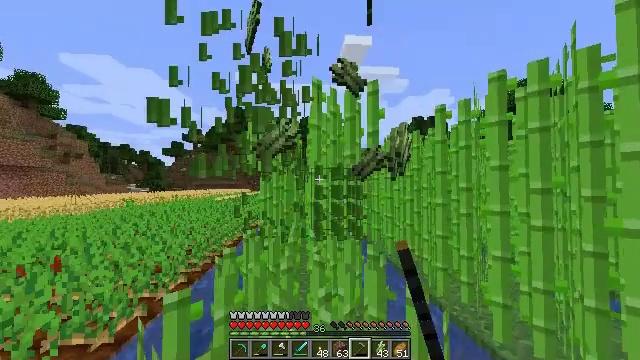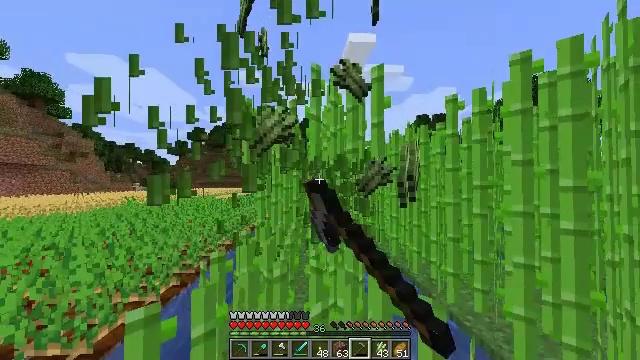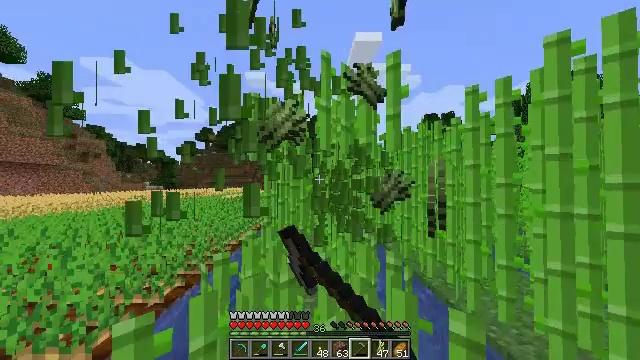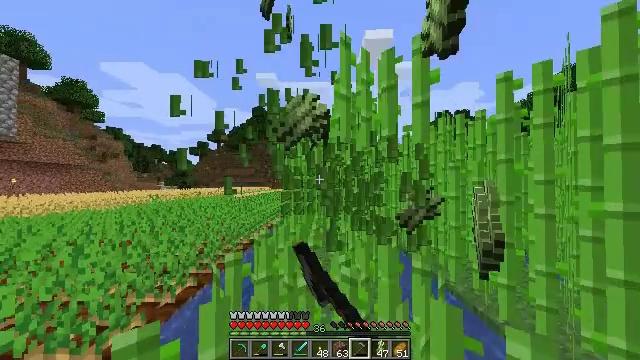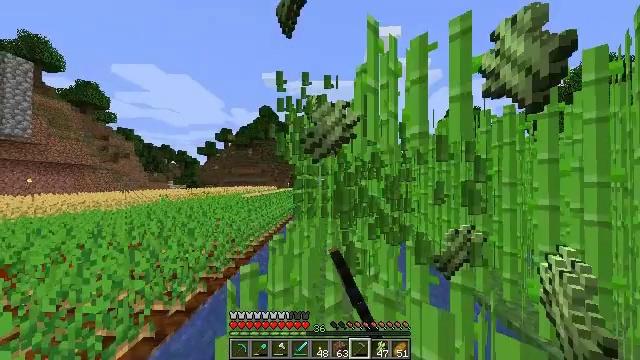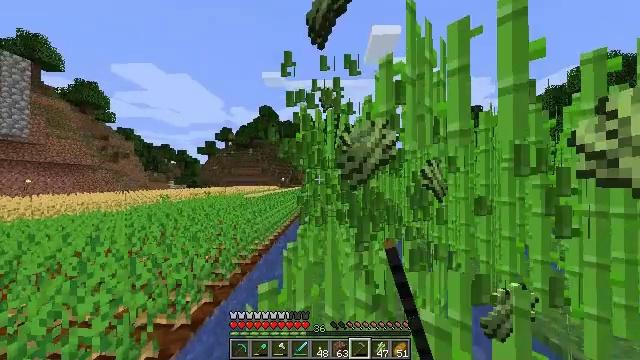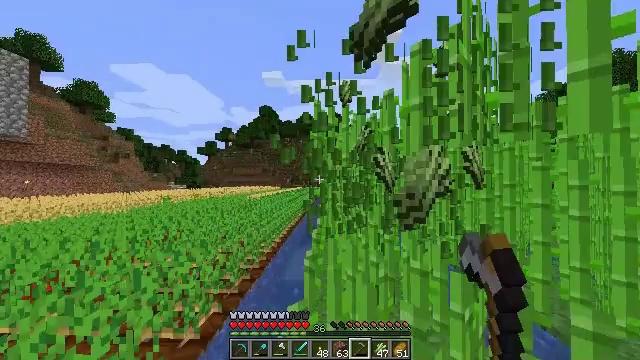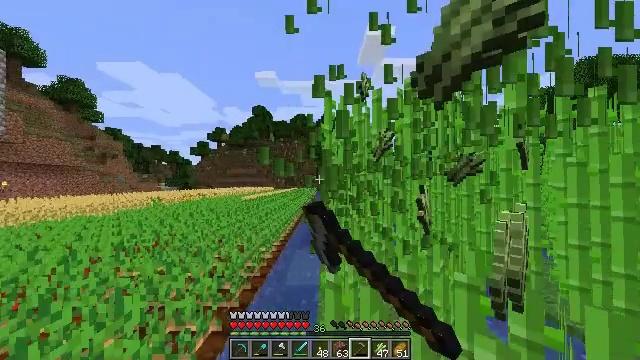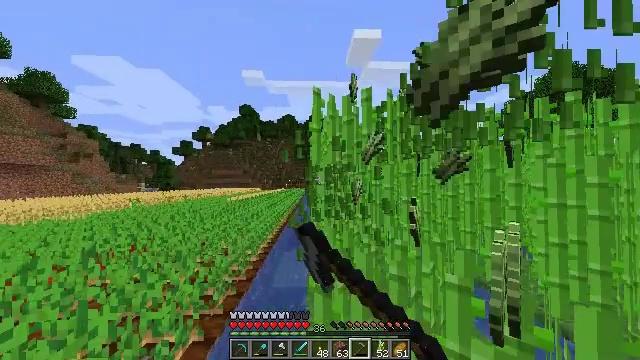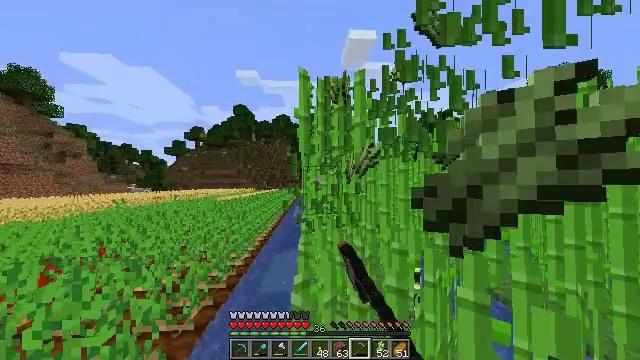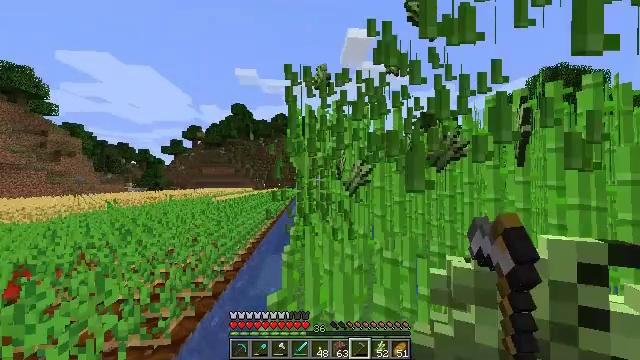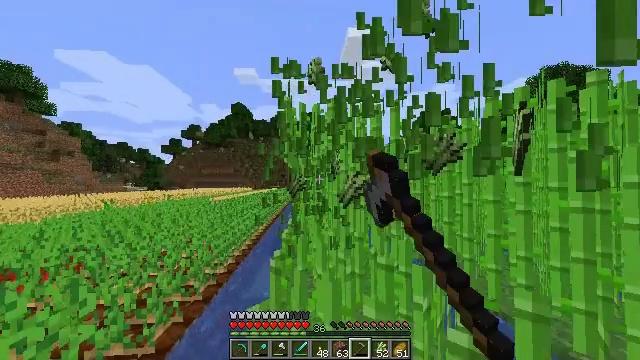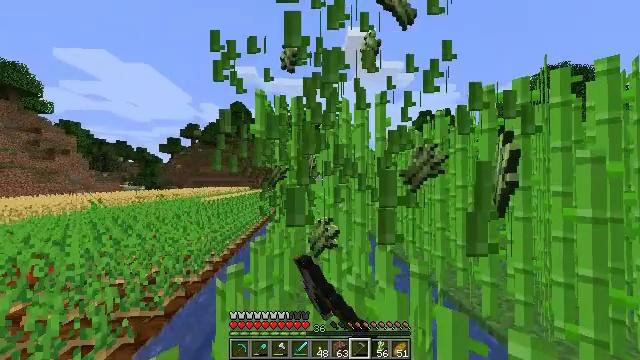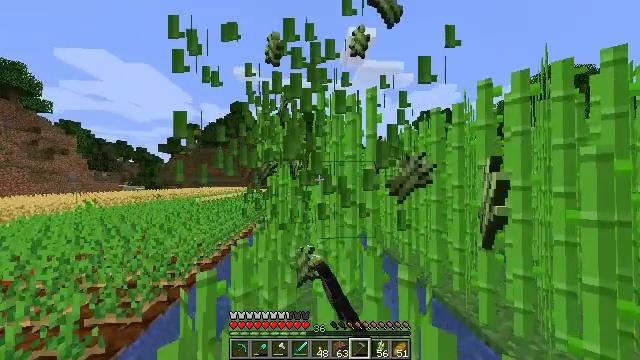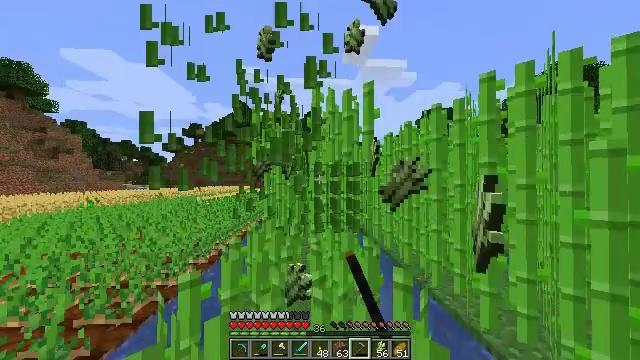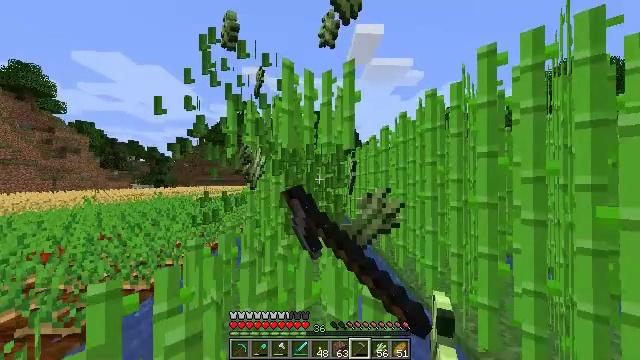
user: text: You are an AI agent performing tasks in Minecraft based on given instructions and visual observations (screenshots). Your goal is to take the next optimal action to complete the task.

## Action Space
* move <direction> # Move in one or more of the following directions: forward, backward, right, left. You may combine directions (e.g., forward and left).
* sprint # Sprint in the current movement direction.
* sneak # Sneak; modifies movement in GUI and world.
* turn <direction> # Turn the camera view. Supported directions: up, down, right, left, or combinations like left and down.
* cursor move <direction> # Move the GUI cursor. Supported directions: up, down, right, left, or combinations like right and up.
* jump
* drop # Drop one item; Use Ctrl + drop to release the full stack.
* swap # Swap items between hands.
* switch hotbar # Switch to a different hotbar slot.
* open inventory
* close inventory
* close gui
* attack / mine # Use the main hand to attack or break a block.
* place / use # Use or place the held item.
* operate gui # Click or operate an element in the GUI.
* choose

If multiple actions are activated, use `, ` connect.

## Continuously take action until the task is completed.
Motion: motion action
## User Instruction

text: Mine the sugar cane near rivers.
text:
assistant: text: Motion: move forward and move left, sprint, attack / mine
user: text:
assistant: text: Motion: move forward and move left, sprint, turn left, attack / mine
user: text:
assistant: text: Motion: move forward and move left, sprint, turn left, attack / mine
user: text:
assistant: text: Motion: move forward and move left, sprint, turn left, attack / mine
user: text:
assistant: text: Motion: move forward and move left, sprint, attack / mine
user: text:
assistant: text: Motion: move forward and move left, sprint, attack / mine
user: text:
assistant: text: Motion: move forward, sprint, turn right, attack / mine
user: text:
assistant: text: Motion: move forward and move right, sprint, turn right, attack / mine
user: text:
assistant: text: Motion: move forward and move right, sprint, turn right, attack / mine
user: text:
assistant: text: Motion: move forward and move right, sprint, attack / mine
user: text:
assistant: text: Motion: move forward and move right, sprint, attack / mine
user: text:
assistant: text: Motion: move forward and move right, sprint, attack / mine
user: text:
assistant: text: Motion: move forward and move right, sprint, attack / mine
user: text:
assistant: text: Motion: move forward and move right, sprint, attack / mine
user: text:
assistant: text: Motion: move forward and move right, sprint, turn left, attack / mine
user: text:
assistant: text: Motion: move forward and move left, sprint, turn left, attack / mine
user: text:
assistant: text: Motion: move forward and move left, sprint, turn left, attack / mine
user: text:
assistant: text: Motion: move forward and move left, sprint, attack / mine
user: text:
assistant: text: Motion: move forward and move left, sprint, attack / mine
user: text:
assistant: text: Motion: move forward and move left, sprint, attack / mine
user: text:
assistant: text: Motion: move forward, sprint, attack / mine
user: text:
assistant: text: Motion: move forward and move right, sprint, attack / mine
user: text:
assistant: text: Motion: move forward and move right, sprint, attack / mine
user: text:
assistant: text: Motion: move forward and move right, sprint, attack / mine
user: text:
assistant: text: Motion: move forward and move right, sprint, attack / mine
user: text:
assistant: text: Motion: move forward and move right, sprint, turn right, attack / mine
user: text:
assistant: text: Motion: move forward and move right, sprint, attack / mine
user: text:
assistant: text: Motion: move forward and move left, sprint, attack / mine
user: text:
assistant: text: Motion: move forward and move left, sprint, attack / mine
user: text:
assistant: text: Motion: move forward and move left, sprint, turn left, attack / mine